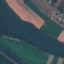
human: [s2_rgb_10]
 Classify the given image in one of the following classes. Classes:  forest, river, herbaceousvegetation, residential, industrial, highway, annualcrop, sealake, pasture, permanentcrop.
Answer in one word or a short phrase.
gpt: River